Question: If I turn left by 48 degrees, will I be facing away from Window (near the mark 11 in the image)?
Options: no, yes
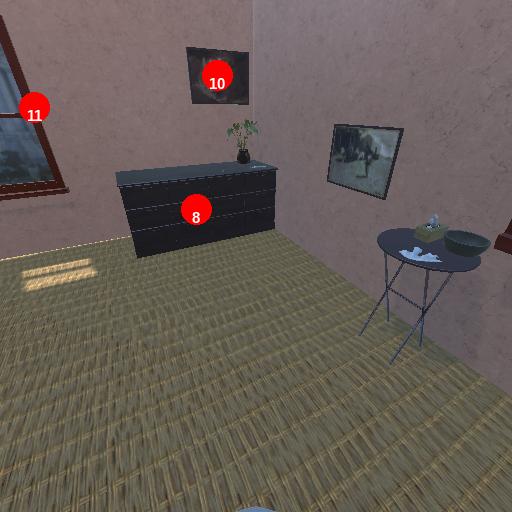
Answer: no